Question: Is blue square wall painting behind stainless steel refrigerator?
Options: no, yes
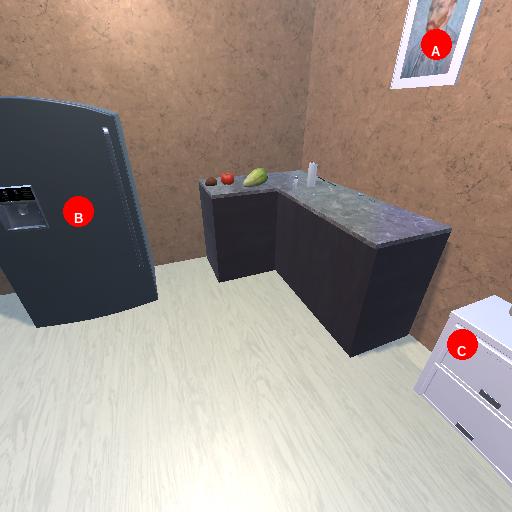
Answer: no